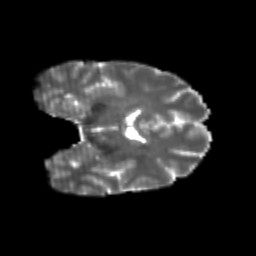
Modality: T2w
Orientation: coronal
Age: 20
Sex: female
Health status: healthy
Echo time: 0.074 s